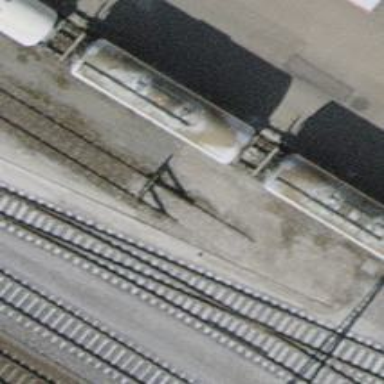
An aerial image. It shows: Railway buffer stop.